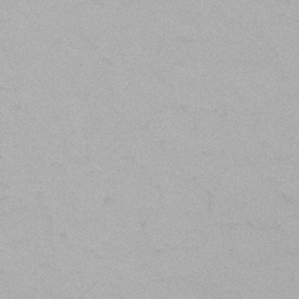
Label: frost